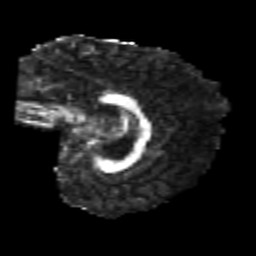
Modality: FA
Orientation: sagittal
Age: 25
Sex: female
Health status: healthy
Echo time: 0.074 s